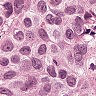
Metastatic tissue present: yes